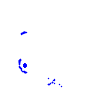
Particle: proton